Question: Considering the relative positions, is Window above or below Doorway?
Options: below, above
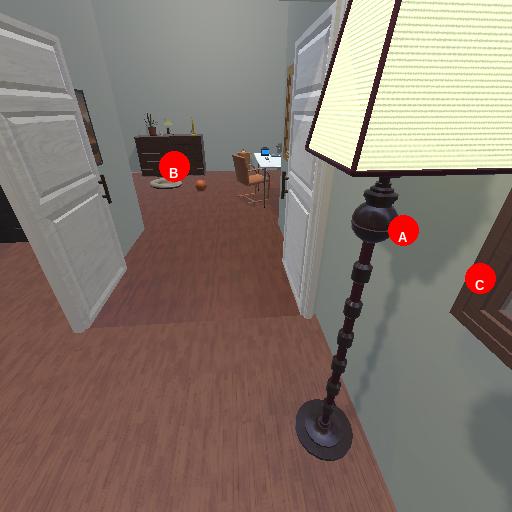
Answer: below